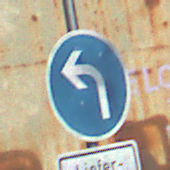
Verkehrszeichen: VorgeschriebeneFahrtrichtungLinks
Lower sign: BesondereFahrzeugeUndTransportgueter5
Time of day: MorningAfternoon
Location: Outdoor (Suburban)
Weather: Clear
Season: NotSpecified
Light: Natural